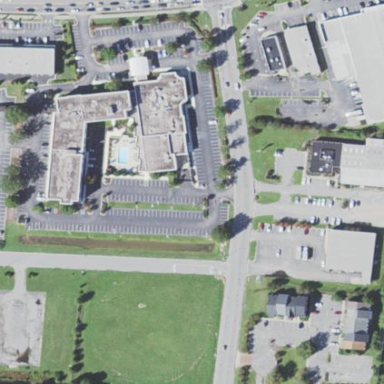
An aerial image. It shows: Hotel building.